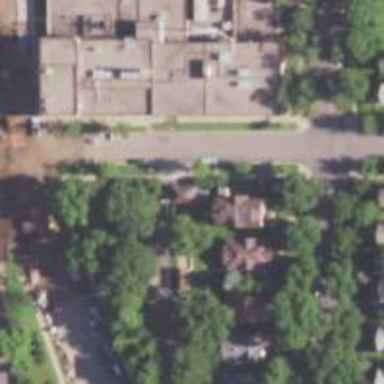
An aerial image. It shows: Alley classified as service road.